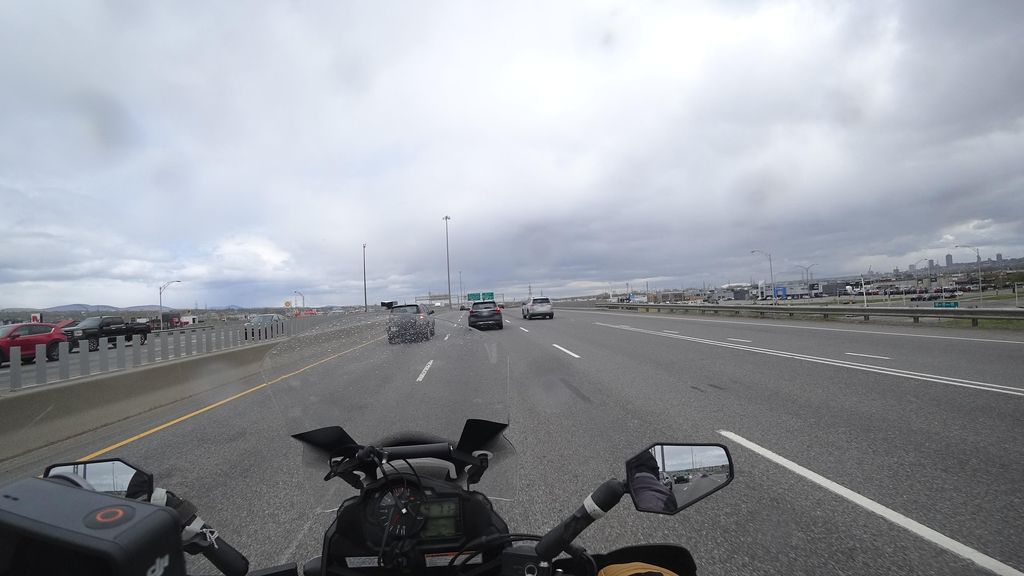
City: quebec_city